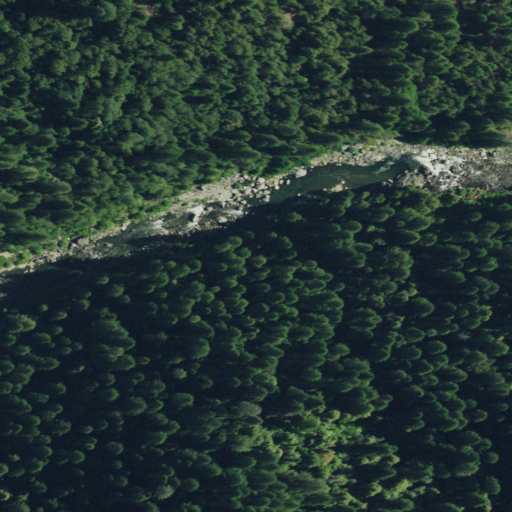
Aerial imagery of valley in California named Cassidy Ravine containing evergreen forest, open water, and shrub